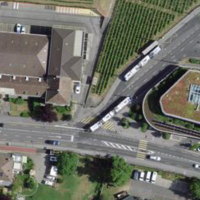
EUNIS habitat code: 54
Species observed at this site:
Chroicocephalus ridibundus
Corvus corone
Larus michahellis
Anas platyrhynchos
Sturnus vulgaris
Passer domesticus
Coloeus monedula
Motacilla alba
Columba palumbus